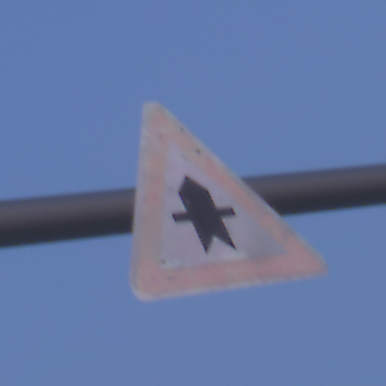
Verkehrszeichen: Vorfahrt
Umgebung: Outdoor, Nature
Tageszeit: SunriseSunset
Wetter: Clear
Licht: Natural
Jahreszeit: NotSpecified
Kontrast: LowContrast